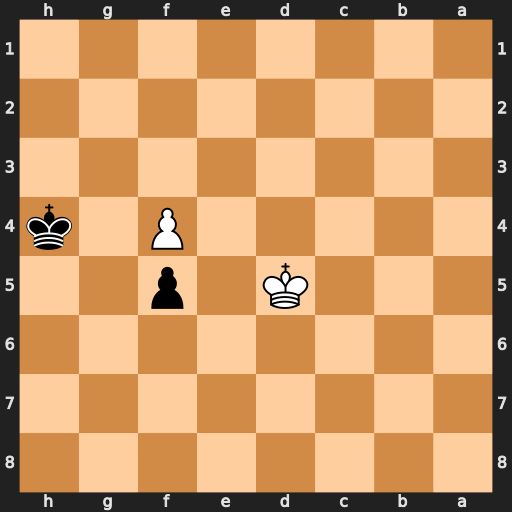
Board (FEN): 8/8/8/3K1p2/5P1k/8/8/8
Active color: b
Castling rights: -
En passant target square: -
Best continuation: Kg3 Ke5 Kg4